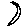
Label: moon